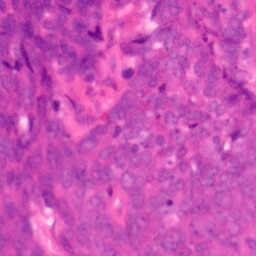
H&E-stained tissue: Colon